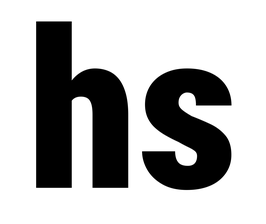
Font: Roboto_Condensed_Black